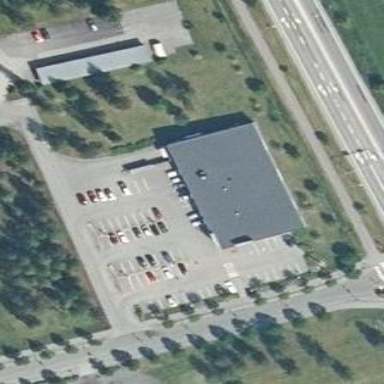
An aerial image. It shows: Supermarket building.